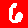
Digit: 6